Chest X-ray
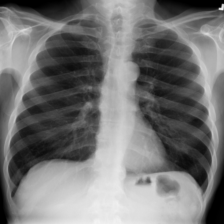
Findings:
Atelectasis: negative
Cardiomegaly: negative
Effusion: negative
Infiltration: negative
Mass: negative
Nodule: negative
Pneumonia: negative
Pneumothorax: negative
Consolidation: negative
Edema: negative
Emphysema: negative
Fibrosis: negative
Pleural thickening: negative
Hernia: negative